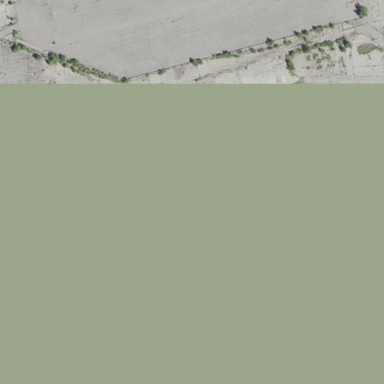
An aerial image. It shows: Brownfield site.